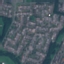
Land use / land cover class: Residential